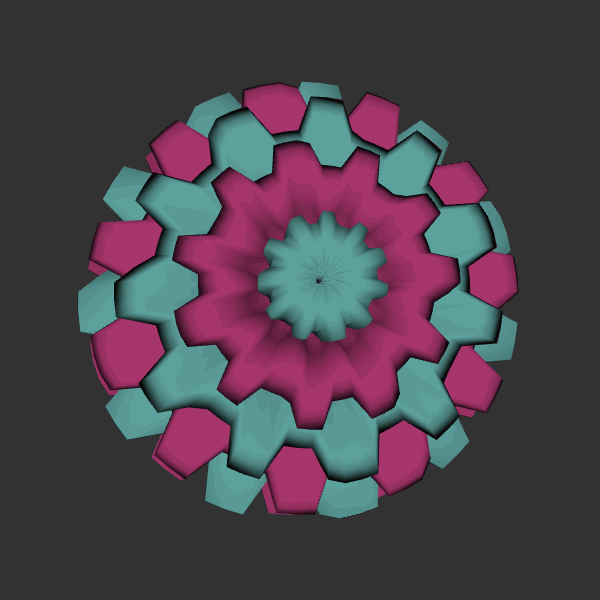
Background: dark